Question: I've a EZDB file on Windows, it's a "normal" text file, it can be opened with any text editor. (See image) but at the begining it says EZDB (0xx455A in hex). Some parts are in plain text, but it has other data i think it's the database format.
I look it up, but i can't find for visual sudio. There are things for PHP and Perl, but this file is generated a desktop app (not sure is VS).

Has anyone seen this? Thanks for your time.
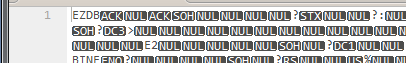
Answer: It seems a <URL> uncompressed data file!
"Everyting" is used to locate files and folders by name super-fast. It stores that information in a file named Everything.[MACHINENAME].[USERNAME].db